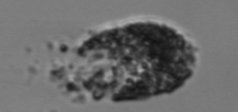
Label: fecal_pellet